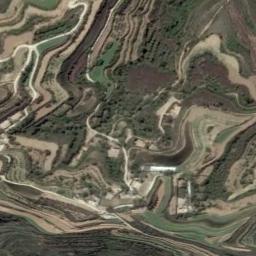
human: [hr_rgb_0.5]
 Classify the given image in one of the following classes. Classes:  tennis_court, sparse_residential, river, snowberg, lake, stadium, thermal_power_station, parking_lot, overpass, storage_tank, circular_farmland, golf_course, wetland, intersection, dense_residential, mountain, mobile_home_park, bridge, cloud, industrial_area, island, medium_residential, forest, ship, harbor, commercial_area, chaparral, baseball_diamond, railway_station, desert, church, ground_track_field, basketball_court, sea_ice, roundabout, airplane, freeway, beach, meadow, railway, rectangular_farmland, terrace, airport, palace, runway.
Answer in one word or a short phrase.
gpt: terrace